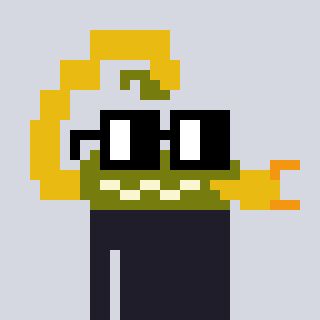
a pixel art character with square black glasses, a scorpion-shaped head and a peachy-colored body on a cool background